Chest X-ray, PA view. Patient: 24 years old, sex F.
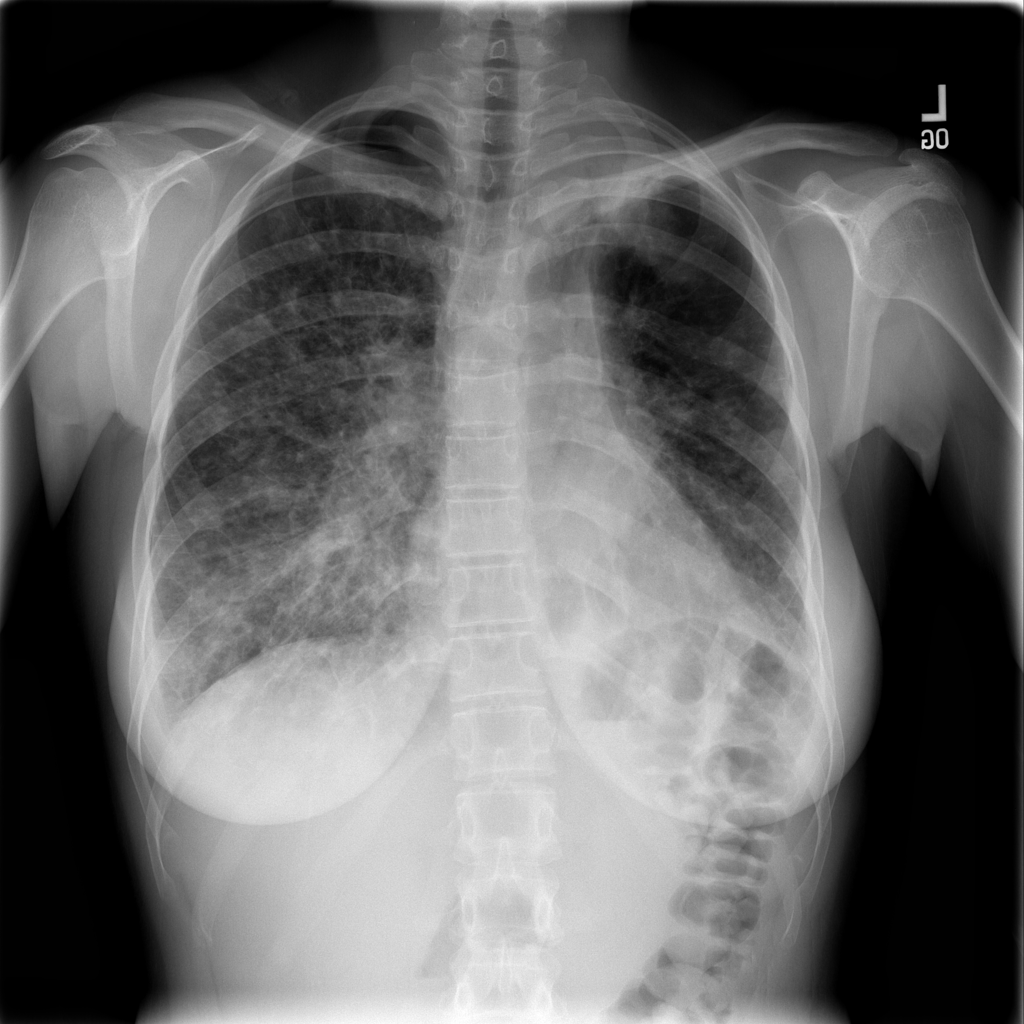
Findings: Infiltration, Nodule, Pneumothorax